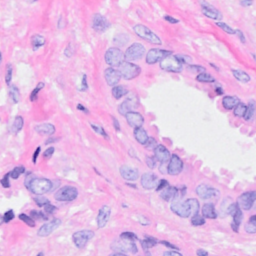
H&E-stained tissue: Breast